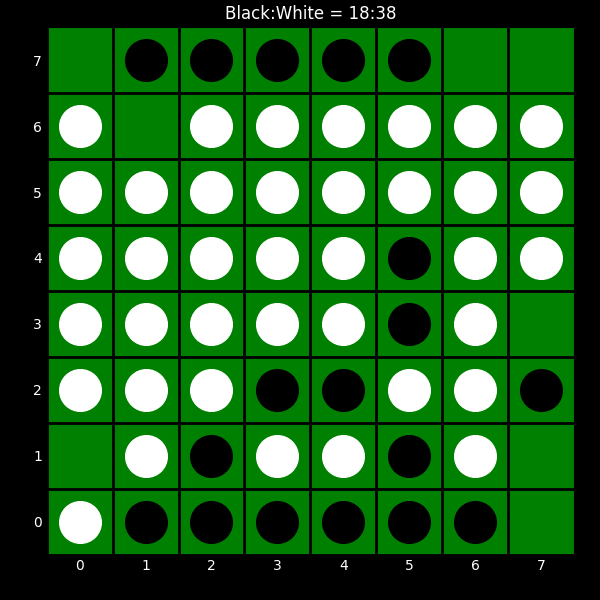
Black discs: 18
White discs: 38